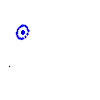
Particle: kaon